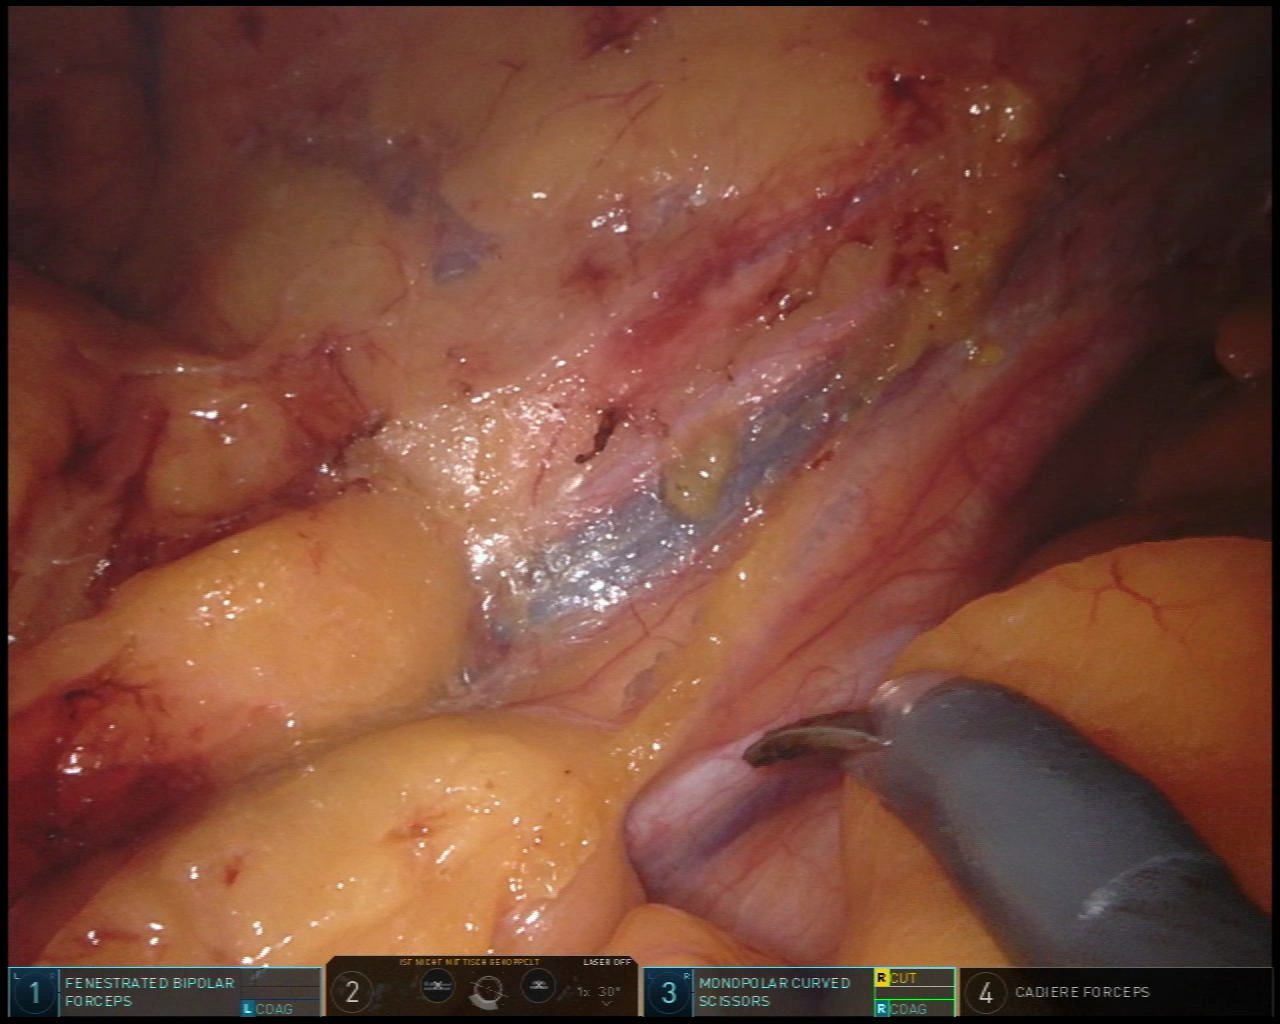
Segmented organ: ureter
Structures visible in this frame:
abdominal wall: no
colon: no
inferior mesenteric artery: no
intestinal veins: no
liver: no
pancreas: no
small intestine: no
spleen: no
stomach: no
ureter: yes
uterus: no
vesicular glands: no